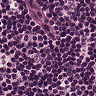
Metastatic tissue present: no